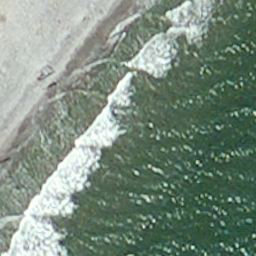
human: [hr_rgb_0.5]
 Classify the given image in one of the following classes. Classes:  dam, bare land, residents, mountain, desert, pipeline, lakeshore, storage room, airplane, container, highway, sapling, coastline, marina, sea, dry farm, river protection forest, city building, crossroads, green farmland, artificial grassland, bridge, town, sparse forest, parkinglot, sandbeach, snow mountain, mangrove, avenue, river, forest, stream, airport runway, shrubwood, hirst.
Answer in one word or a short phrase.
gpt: coastline